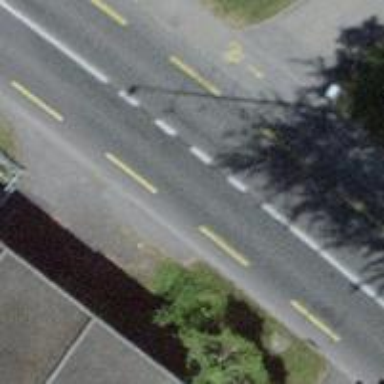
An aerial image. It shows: Primary highway with designated cycle lane.